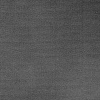
Atmospheric dust classification: dusty